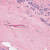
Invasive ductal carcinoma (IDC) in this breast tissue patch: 1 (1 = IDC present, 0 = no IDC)